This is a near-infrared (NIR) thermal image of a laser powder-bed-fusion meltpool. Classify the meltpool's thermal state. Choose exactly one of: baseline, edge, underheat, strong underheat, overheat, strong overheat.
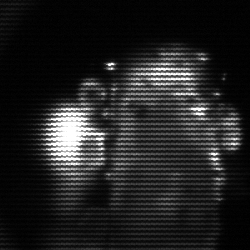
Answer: strong underheat